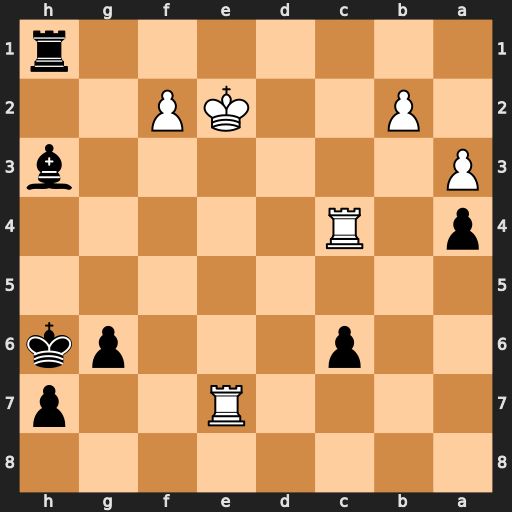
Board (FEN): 8/4R2p/2p3pk/8/p1R5/P6b/1P2KP2/7r
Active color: b
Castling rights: -
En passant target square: -
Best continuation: Bf1+ Kd2 Bxc4